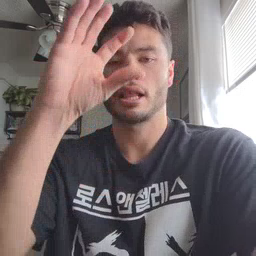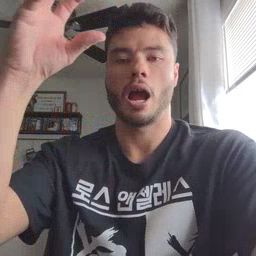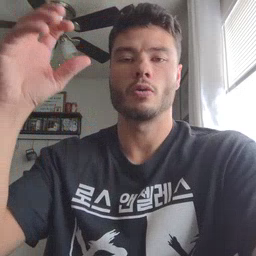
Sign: cloud